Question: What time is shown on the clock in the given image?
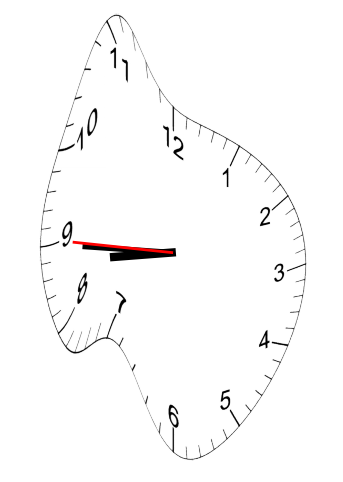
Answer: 08:44:45